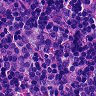
Metastatic tissue present: no